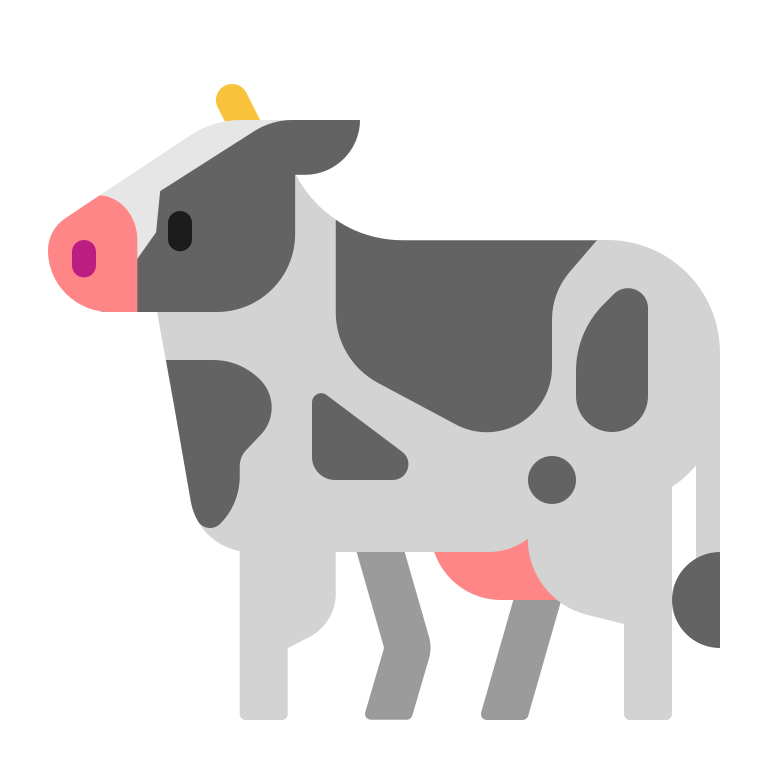
cow flat